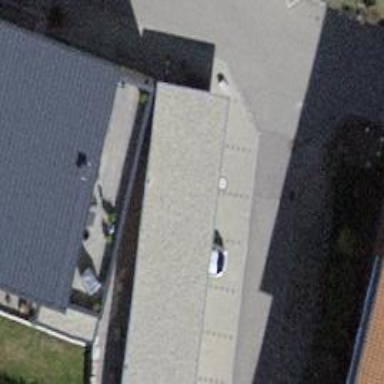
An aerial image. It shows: Carport structure.